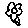
Label: flower